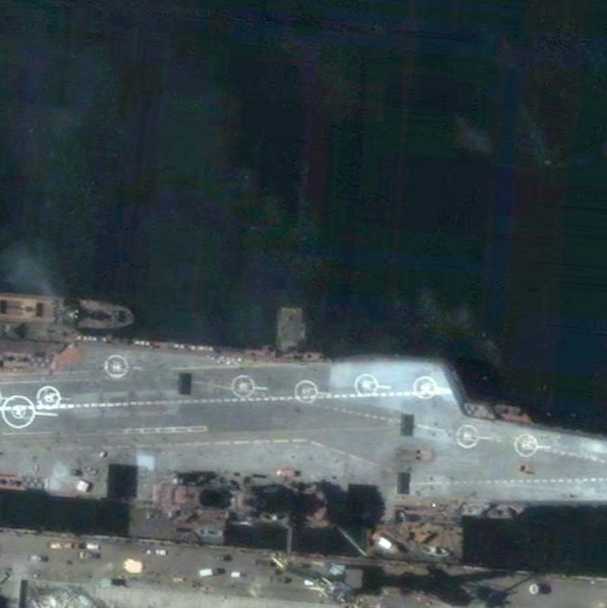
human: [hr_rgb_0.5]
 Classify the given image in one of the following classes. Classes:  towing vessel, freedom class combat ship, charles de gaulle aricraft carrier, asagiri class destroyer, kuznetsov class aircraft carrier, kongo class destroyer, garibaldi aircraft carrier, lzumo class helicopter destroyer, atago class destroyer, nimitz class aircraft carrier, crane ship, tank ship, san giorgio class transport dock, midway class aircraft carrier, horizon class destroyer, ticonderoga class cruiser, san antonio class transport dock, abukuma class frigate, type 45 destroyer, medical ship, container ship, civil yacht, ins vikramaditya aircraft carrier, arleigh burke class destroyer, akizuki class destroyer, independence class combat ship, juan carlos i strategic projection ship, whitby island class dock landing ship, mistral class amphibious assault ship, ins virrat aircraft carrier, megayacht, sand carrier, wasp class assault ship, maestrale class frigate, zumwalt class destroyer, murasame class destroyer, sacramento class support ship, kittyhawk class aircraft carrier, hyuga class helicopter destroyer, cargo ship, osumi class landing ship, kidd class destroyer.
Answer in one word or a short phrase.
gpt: Kuznetsov class aircraft carrier